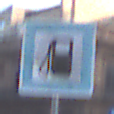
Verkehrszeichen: Tankstelle
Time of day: SunriseSunset
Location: Outdoor (Urban)
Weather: PartlyCloudy
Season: NotSpecified
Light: Natural